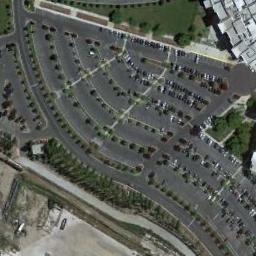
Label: parking_lot